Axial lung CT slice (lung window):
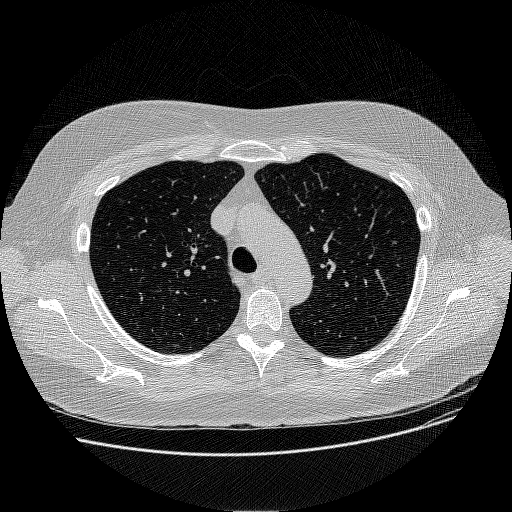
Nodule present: no